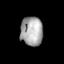
Tissue: skin
Cell type: Epithelial cells
Senescence score: 0.8975
Nuclear area (px): 642
Mean DAPI intensity: 164.966